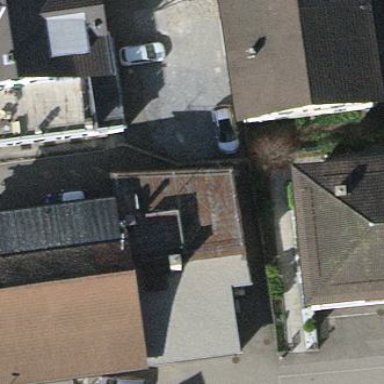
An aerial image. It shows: Gabled building housing bakery.